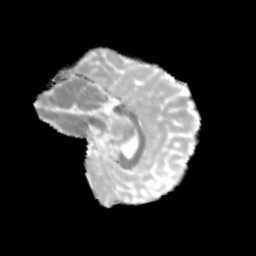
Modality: MD
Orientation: sagittal
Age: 9
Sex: female
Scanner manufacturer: siemens
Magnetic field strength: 3 T
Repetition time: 3.8 s
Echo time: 0.07 s